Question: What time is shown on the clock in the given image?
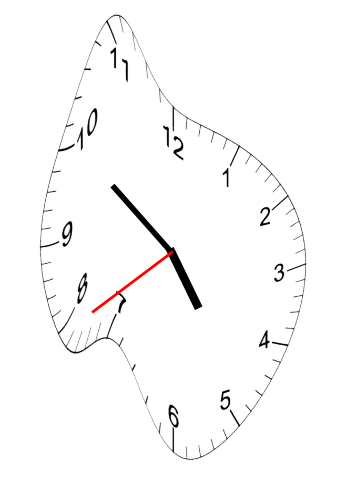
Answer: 04:50:39